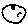
Label: moon